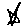
Label: star